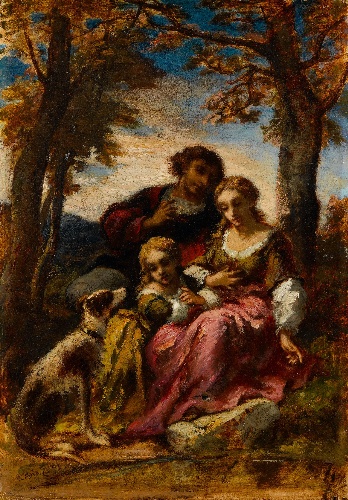
Title: Figures and a Dog in a Landscape
Artist: Narcisse-Virgile Diaz de la Peña
Artist bio: French, Bordeaux 1808–1876 Menton
Date: 1852
Object type: Painting
Classification: Paintings
Medium: Oil on wood
Dimensions: 17 1/4 x 11 3/4 in. (43.8 x 29.8 cm)
Department: Robert Lehman Collection
Credit line: Robert Lehman Collection, 1975
Accession year: 1975
Repository: Metropolitan Museum of Art, New York, NY
Tags: Men|Women|Dogs|Children